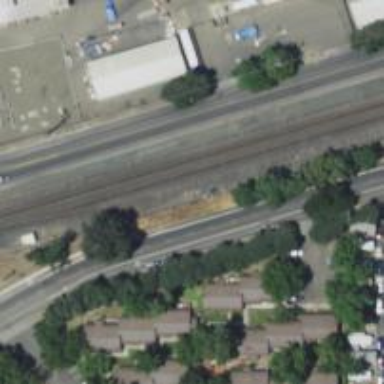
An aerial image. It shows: Railway siding for service.